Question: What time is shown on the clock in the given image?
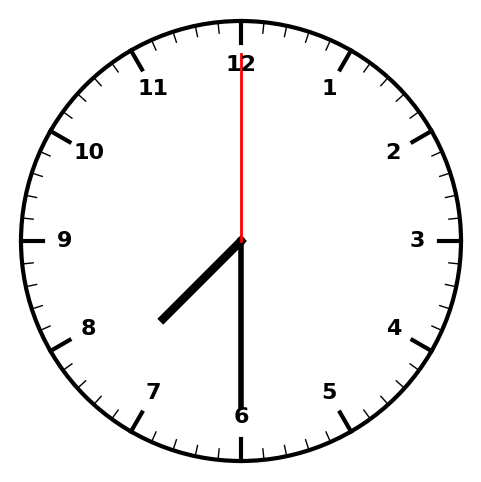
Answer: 07:30:00